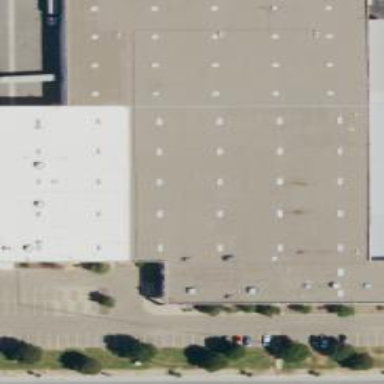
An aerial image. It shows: Warehouse.